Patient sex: M
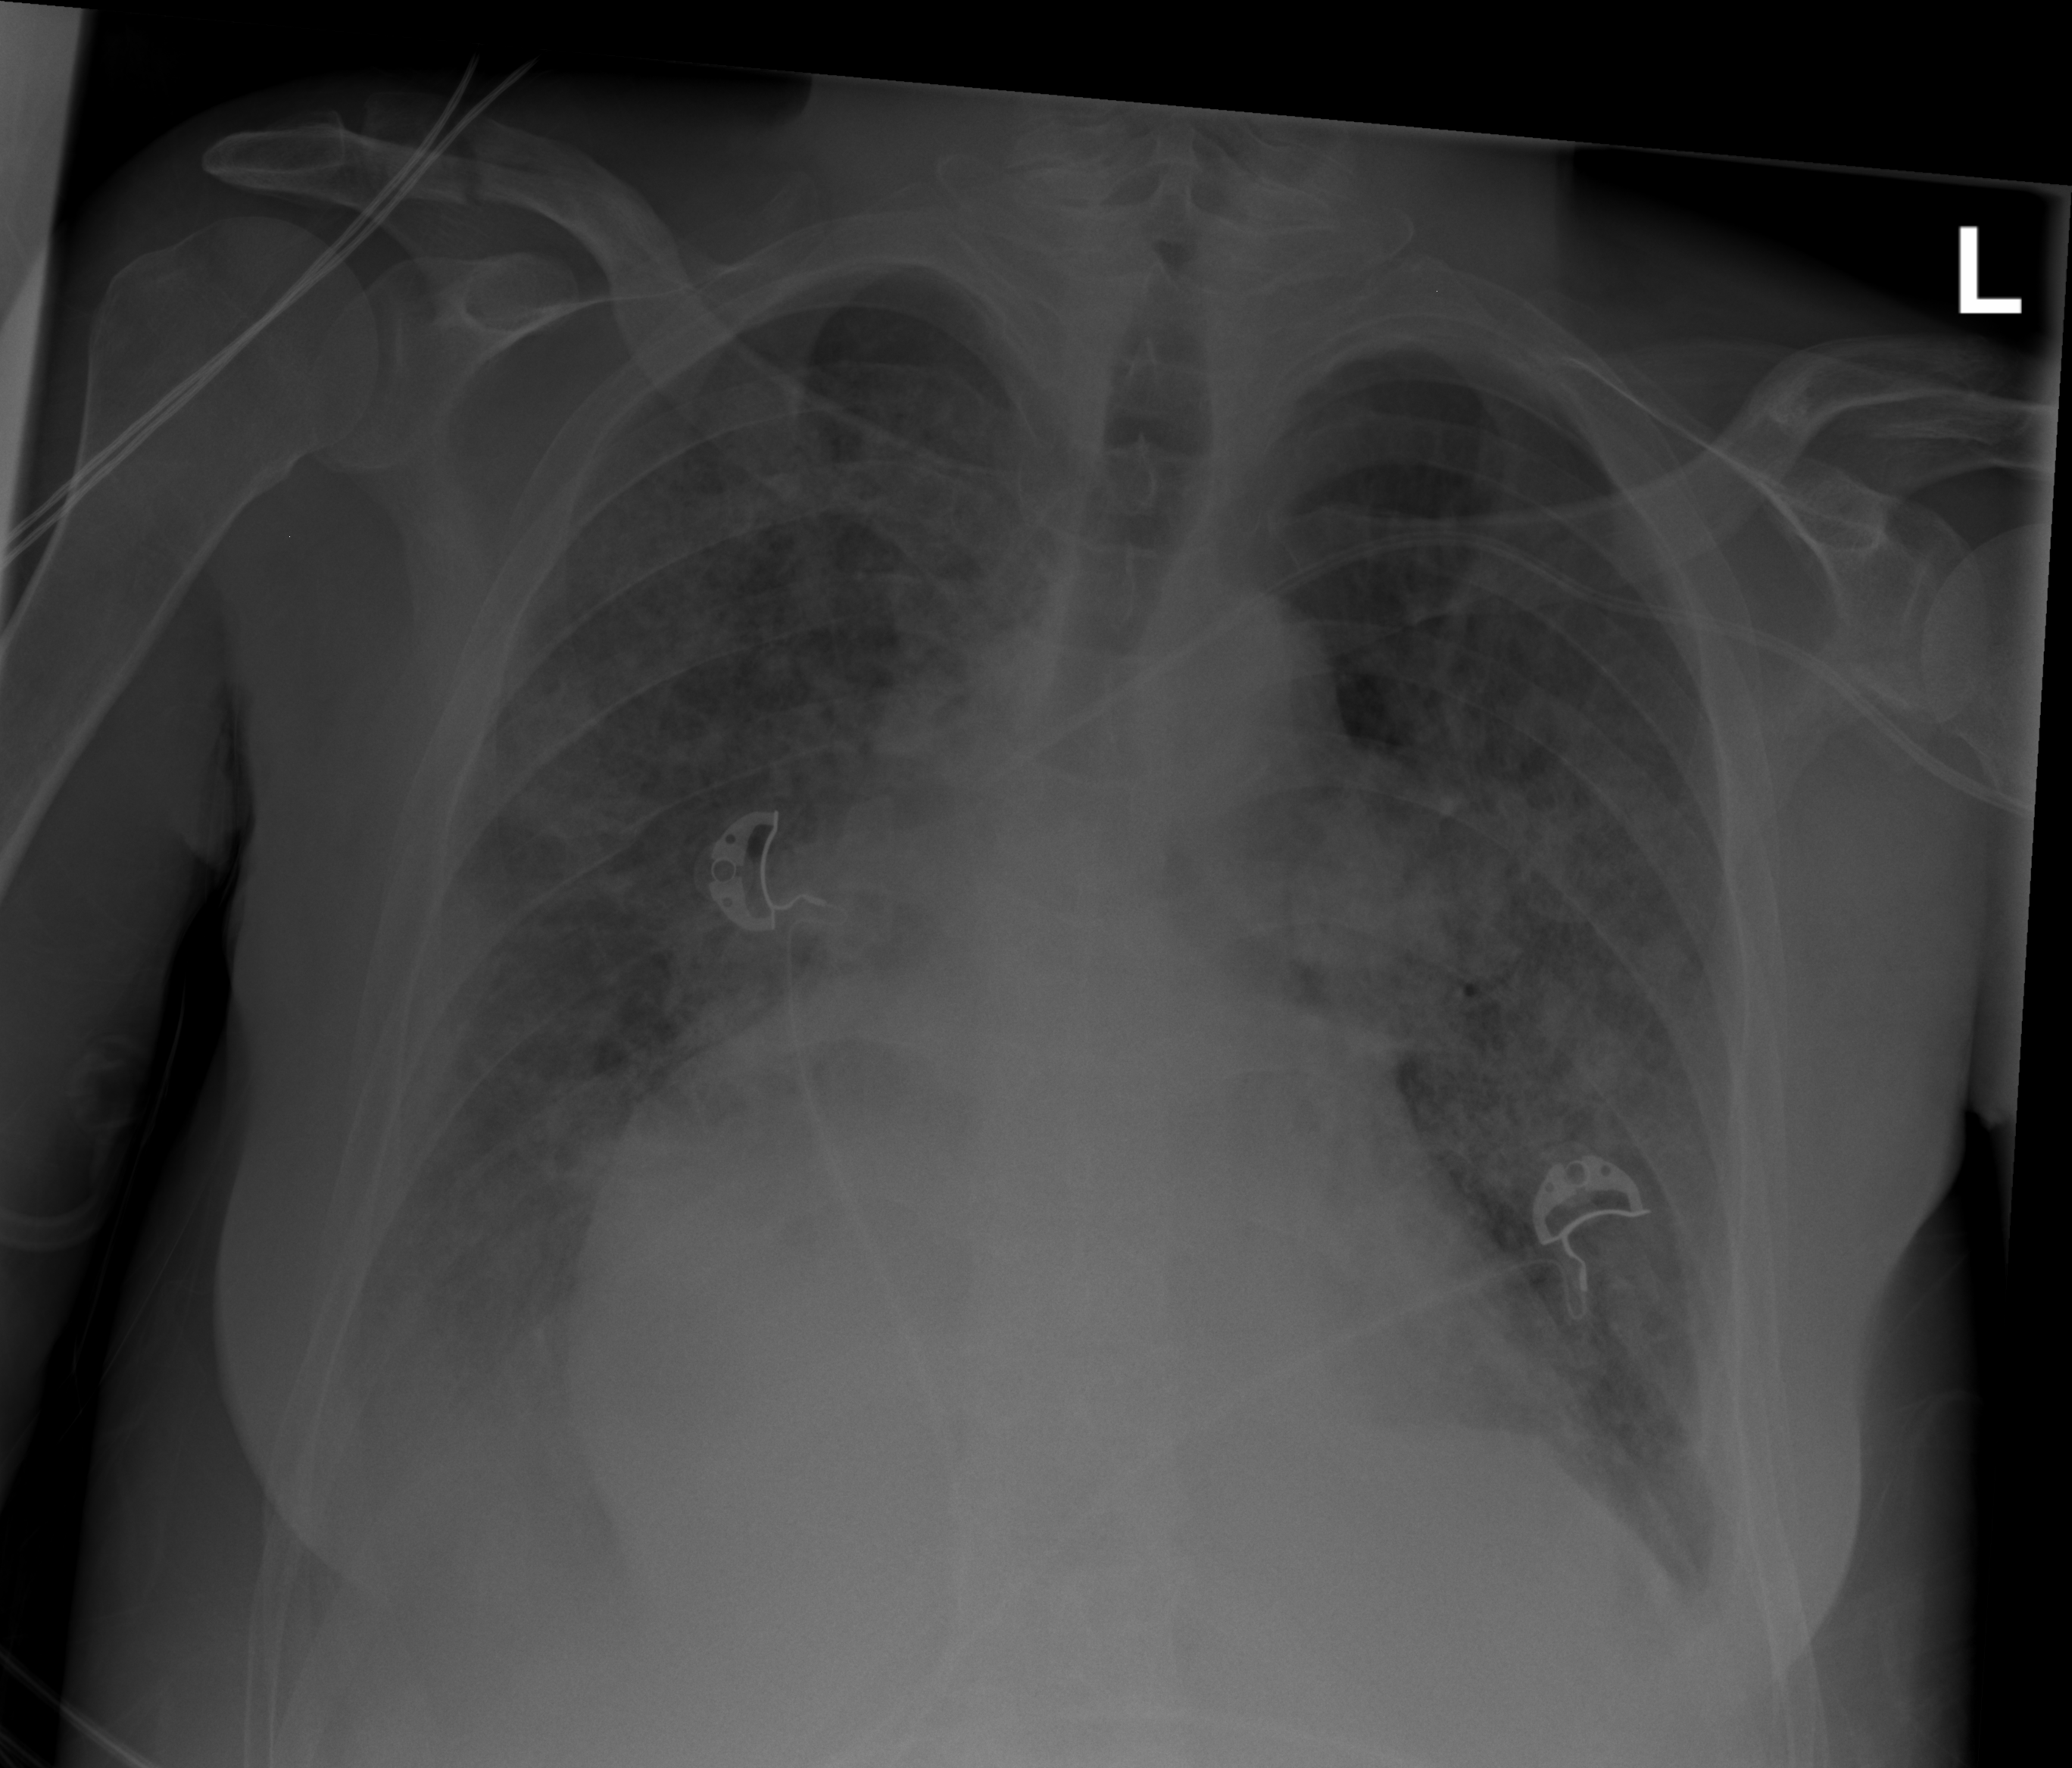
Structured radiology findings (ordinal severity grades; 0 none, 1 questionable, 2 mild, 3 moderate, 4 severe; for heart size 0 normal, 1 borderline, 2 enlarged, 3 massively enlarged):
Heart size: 2
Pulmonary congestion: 2
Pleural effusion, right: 2
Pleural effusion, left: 2
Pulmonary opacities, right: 3
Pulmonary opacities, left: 3
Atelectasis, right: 2
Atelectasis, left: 3